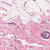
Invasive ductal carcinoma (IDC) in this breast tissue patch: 0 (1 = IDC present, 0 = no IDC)